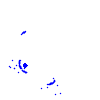
Particle: pion